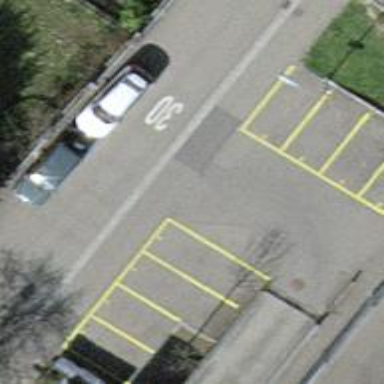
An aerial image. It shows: Street-side parking area.